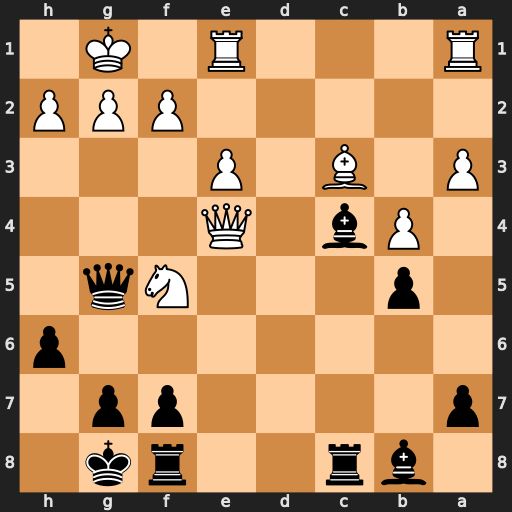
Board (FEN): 1br2rk1/p4pp1/7p/1p3Nq1/1Pb1Q3/P1B1P3/5PPP/R3R1K1
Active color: b
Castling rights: -
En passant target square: -
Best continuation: Be6 Nxg7 Bd5